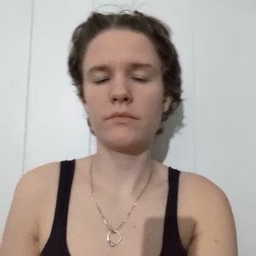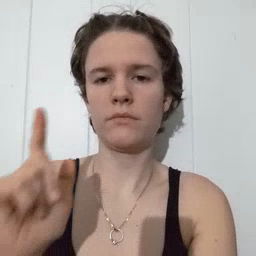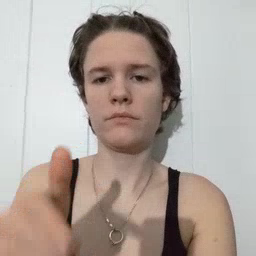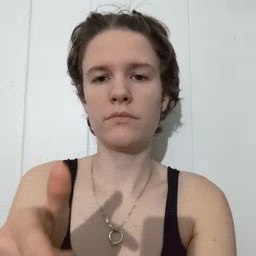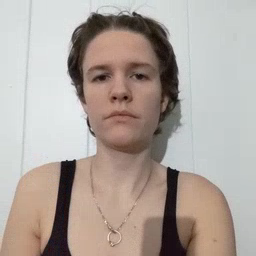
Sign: later